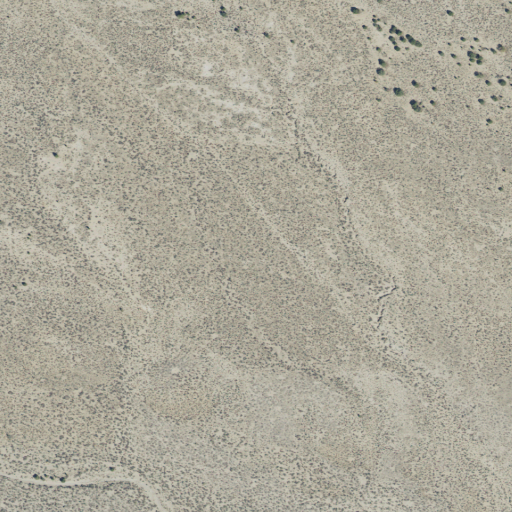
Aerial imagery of plain(s) in Utah named Trimble Flat containing only shrub